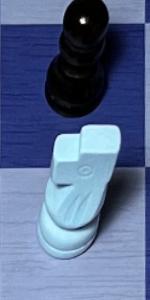
Label: Knight_White